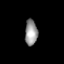
Tissue: prostate
Cell type: T cells
Senescence score: 0.3515
Nuclear area (px): 314
Mean DAPI intensity: 150.589